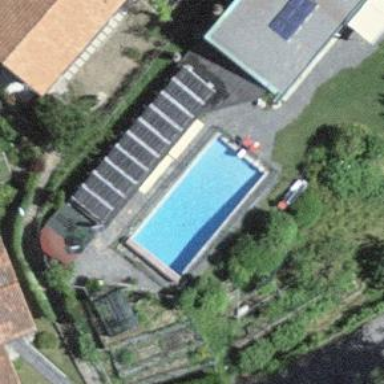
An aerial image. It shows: Outdoor swimming pool on leisure land.